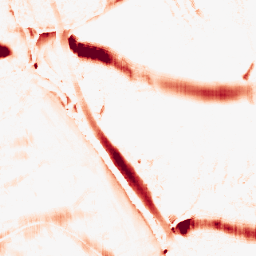
Category: morphological
Decomposition family: morphological_ellipse
Decomposition parameters: operation: opening
width: 30
height: 10
Upsampling method: sinc_blackman
Upsampling parameters: scale: 8
kernel_size: 16
Upsampling scale: 8